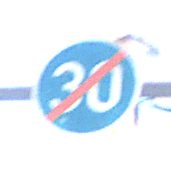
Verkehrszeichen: EndeMindestgeschwindigkeit
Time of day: SunriseSunset
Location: Outdoor (Urban)
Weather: Clear
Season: NotSpecified
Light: Natural